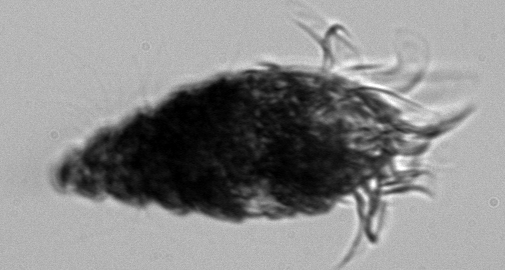
Label: Laboea_strobila